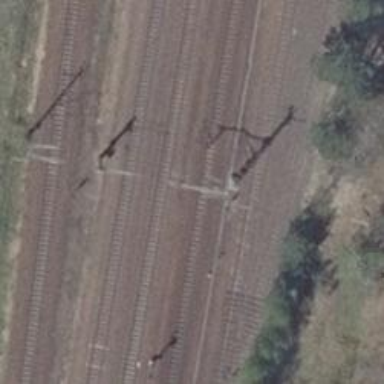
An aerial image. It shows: Milestone along the railway with catenary mast.